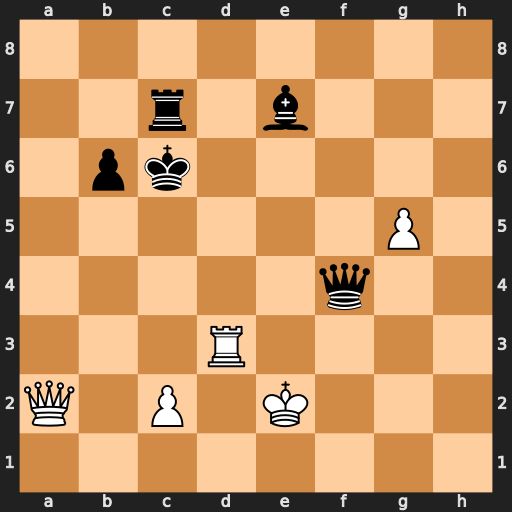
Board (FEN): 8/2r1b3/1pk5/6P1/5q2/3R4/Q1P1K3/8
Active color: w
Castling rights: -
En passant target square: -
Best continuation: Qd5#